Question: Question -- it seems that I cannot have two forms embedded into a single table AND have my HTML validate. For example, W3 Validator gives me 'Element <form> not allowed as child of element <tr> in this context.' I don't see a way to go around validation errors.
What I want to achieve is this:
- - - -
Numbers are input fields and save/delete are buttons.

My simplified non-conforming HTML below:
'''
<!DOCTYPE html>
<html>
<head>
<title>HTML</title>
</head>
<body>
<table>
<tr>
<form>
<td><input type="text" name="row_id" value="1"></td>
<td><input type="text" name="five" value="5"></td>
<td><input type="text" name="three" value="3"></td>
<td><input type="submit" value="Save This Row"></td>
</form>
<td><form>
<input type="text" name="row_id" value="1">
<input type="submit" value="Delete This Row">
</form></td>
</tr>
</table>
</body>
</html>
'''
HTML works surprisingly, but it does not validate. I am seeking a solution where it does both - work and validate.
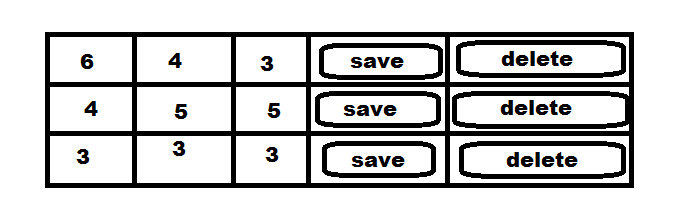
Answer: You have several options:
1. Keep your code as is. It's invalid, but it works. It might fail in some future browsers, but that's not probable.
2. Reorganize the code so that all fields are in one form and put the entire table inside that form. This probably requires changes to the server-side form handler and may require changes to HTML too.
3. Reorganize it so that you have a two-column table, with the first column containing forms that contain inner one-row tables. This requires that you explicitly set the column widths of the inner tables to make the whole look like one table.
4. Put the Save buttons in forms (inside the cell) and refer to those forms from the input buttons with the form attribute. This way each form would be inside one cell and it would be connected with input elements outside it with those attributes. This would be the cleanest solution, but the form attribute is not supported by IE.